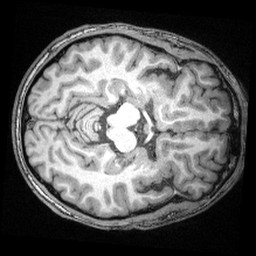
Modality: T1w
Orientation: axial
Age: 31
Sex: male
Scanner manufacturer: siemens
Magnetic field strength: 3 T
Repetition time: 2.4 s
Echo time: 0.00374 s